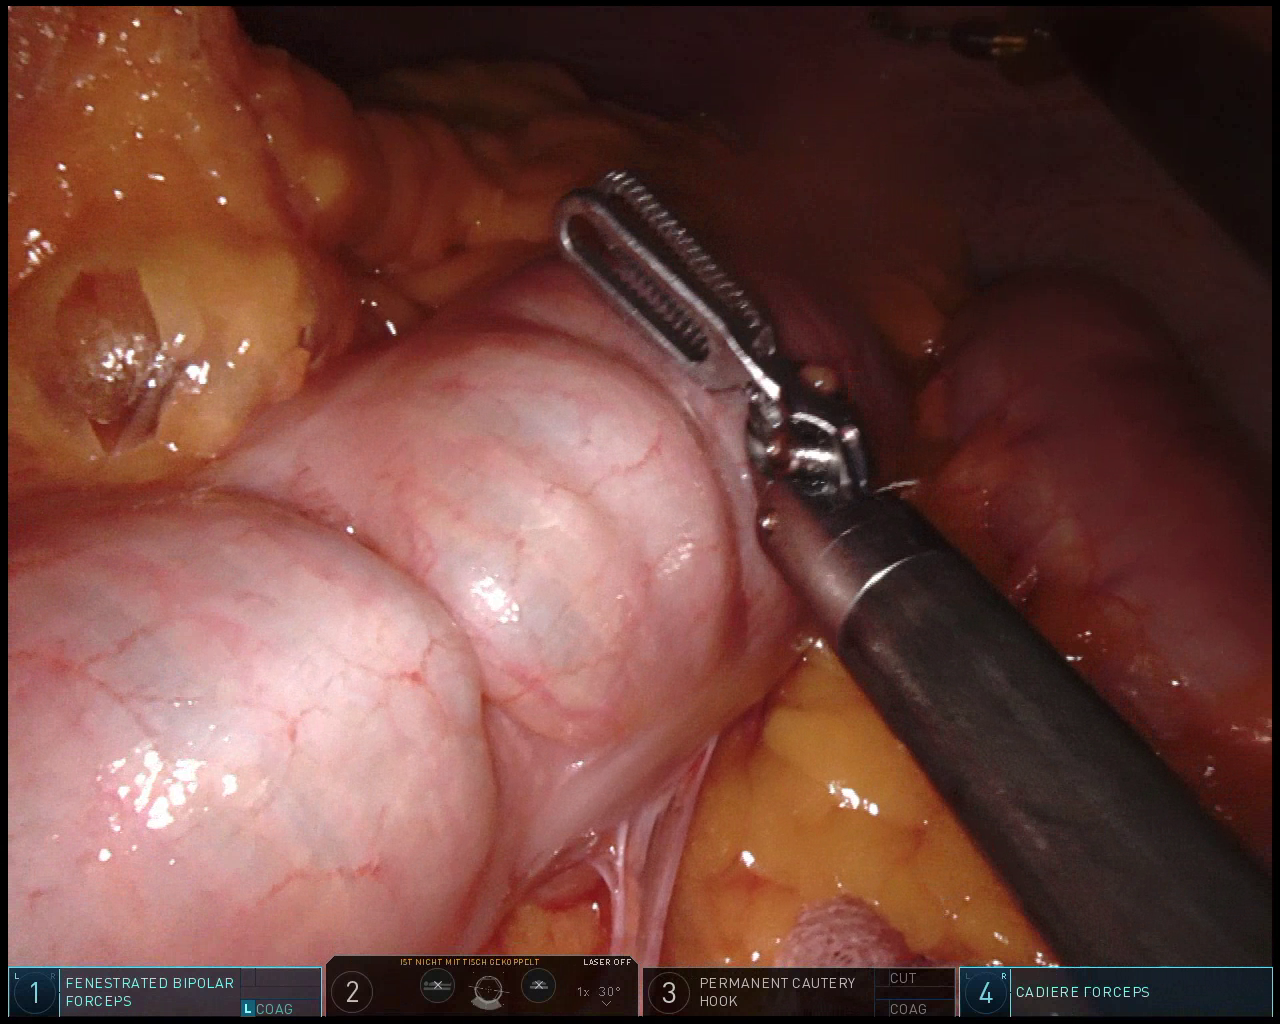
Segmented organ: colon
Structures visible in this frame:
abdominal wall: yes
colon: yes
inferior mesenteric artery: no
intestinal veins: no
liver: no
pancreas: no
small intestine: no
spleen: no
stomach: no
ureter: no
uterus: no
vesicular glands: no